Question: I am running a Logistic Regression and would like to plot the Learning Curve of this to get a feel for the data. How can I do this ? Here is my code thus far :
'''
from sklearn import metrics,preprocessing,cross_validation
from sklearn.feature_extraction.text import TfidfVectorizer
import sklearn.linear_model as lm
import pandas as p
loadData = lambda f: np.genfromtxt(open(f,'r'), delimiter=' ')
print "loading data.."
traindata = list(np.array(p.read_table('train.tsv'))[:,2])
testdata = list(np.array(p.read_table('test.tsv'))[:,2])
y = np.array(p.read_table('train.tsv'))[:,-1]
tfv = TfidfVectorizer(min_df=3, max_features=None, strip_accents='unicode',
analyzer='word',token_pattern=r'\w{1,}',ngram_range=(1, 2), use_idf=1,smooth_idf=1,sublinear_tf=1)
rd = lm.LogisticRegression(penalty='l2', dual=True, tol=0.0001,
C=1, fit_intercept=True, intercept_scaling=1.0,
class_weight=None, random_state=None)
X_all = traindata + testdata
lentrain = len(traindata)
print "fitting pipeline"
tfv.fit(X_all)
print "transforming data"
X_all = tfv.transform(X_all)
X = X_all[:lentrain]
X_test = X_all[lentrain:]
print "20 Fold CV Score: ", np.mean(cross_validation.cross_val_score(rd, X, y, cv=20, scoring='roc_auc'))
print "training on full data"
rd.fit(X,y)
pred = rd.predict_proba(X_test)[:,1]
testfile = p.read_csv('test.tsv', sep=" ", na_values=['?'], index_col=1)
pred_df = p.DataFrame(pred, index=testfile.index, columns=['label'])
pred_df.to_csv('benchmark.csv')
print "submission file created.."
'''
What I would like to create is something like this, so I can have a better understanding of what is going on :

Can anyone help me with this please?
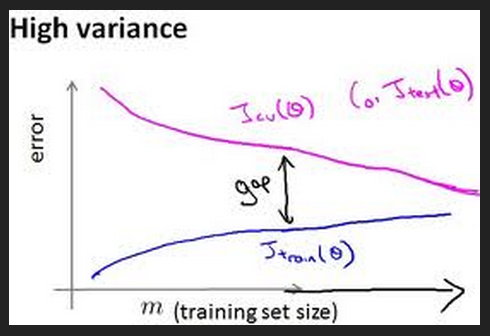
Answer: Not quite as general as it should be, but it'll do the job with a little fiddling on your end.
'''
from matplotlib import pyplot as plt
from sklearn import metrics
import numpy as np
def data_size_response(model,trX,teX,trY,teY,score_func,prob=True,n_subsets=20):
train_errs,test_errs = [],[]
subset_sizes = np.exp(np.linspace(3,np.log(trX.shape[0]),n_subsets)).astype(int)
for m in subset_sizes:
model.fit(trX[:m],trY[:m])
if prob:
train_err = score_func(trY[:m],model.predict_proba(trX[:m]))
test_err = score_func(teY,model.predict_proba(teX))
else:
train_err = score_func(trY[:m],model.predict(trX[:m]))
test_err = score_func(teY,model.predict(teX))
print "training error: %.3f test error: %.3f subset size: %.3f" % (train_err,test_err,m)
train_errs.append(train_err)
test_errs.append(test_err)
return subset_sizes,train_errs,test_errs
def plot_response(subset_sizes,train_errs,test_errs):
plt.plot(subset_sizes,train_errs,lw=2)
plt.plot(subset_sizes,test_errs,lw=2)
plt.legend(['Training Error','Test Error'])
plt.xscale('log')
plt.xlabel('Dataset size')
plt.ylabel('Error')
plt.title('Model response to dataset size')
plt.show()
model = # put your model here
score_func = # put your scoring function here
response = data_size_response(model,trX,teX,trY,teY,score_func,prob=True)
plot_response(*response)
'''
The data_size_response function takes a model (in your case a instantiated LR model), a pre-split dataset (train/test X and Y arrays you can use the train_test_split function in sklearn to generate this), and a scoring function as input and iterates through your dataset training on n exponentially spaced subsets and returns the "learning curve". There is also a plotting function for visualizing this response.
I would have liked to use cross_val_score like your example but it would require modifying sklearn source to get back training scores in addition to the test scores it already provides. The prob argument is whether or not to use a predict_proba vs predict method on the model which is necessary for certain model/scoring function combinations e.g. roc_auc_score.
Example plot on a subset of the MNIST dataset:

Let me know if you have any questions!